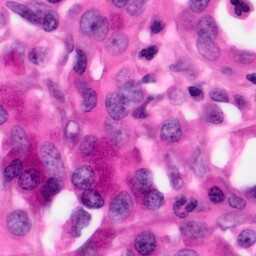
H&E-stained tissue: Pancreatic